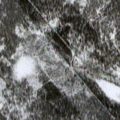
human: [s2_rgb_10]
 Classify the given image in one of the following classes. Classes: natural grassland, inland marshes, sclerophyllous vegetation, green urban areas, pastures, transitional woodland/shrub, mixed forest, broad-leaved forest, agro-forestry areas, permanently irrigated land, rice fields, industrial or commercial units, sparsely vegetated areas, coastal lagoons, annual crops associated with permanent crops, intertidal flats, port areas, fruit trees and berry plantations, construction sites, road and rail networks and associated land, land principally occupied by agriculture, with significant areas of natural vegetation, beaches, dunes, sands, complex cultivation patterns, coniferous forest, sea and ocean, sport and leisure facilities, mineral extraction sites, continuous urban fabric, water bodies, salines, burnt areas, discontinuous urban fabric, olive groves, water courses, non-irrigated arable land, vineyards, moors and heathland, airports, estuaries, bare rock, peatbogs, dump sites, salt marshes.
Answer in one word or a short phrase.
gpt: coniferous forest